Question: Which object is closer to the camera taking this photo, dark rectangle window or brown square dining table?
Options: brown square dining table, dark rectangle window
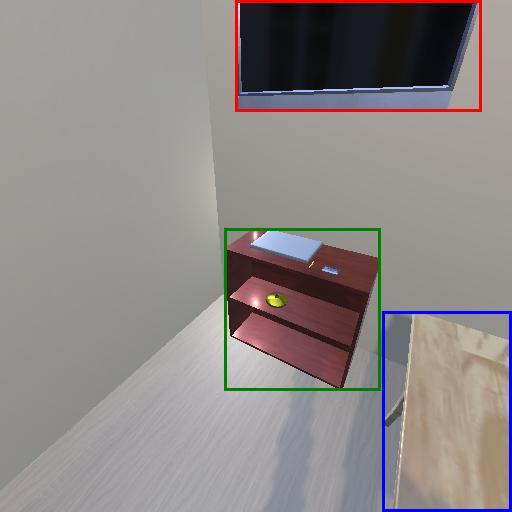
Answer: brown square dining table